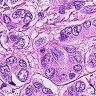
Metastatic tissue present: yes